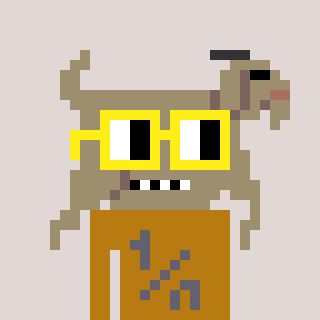
a pixel art character with square yellow glasses, a goat-shaped head and a gold-colored body on a warm background